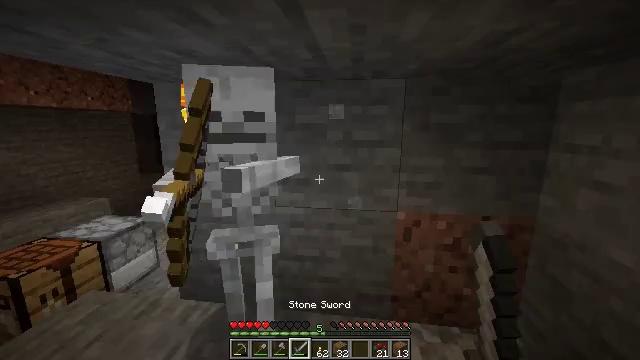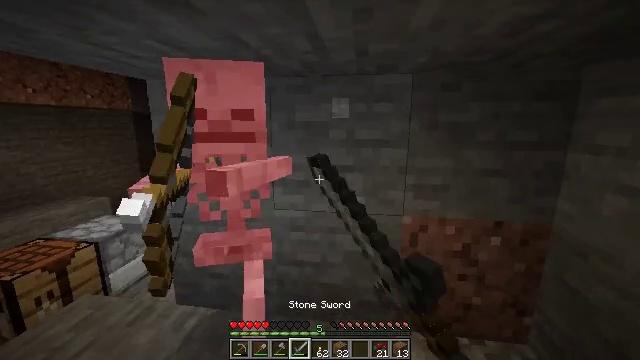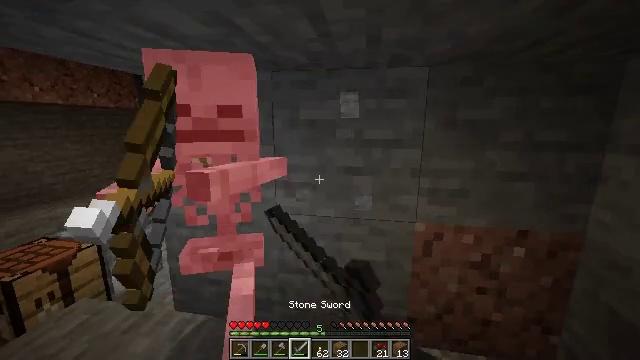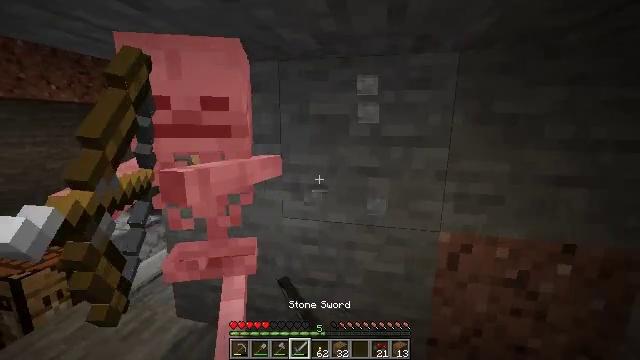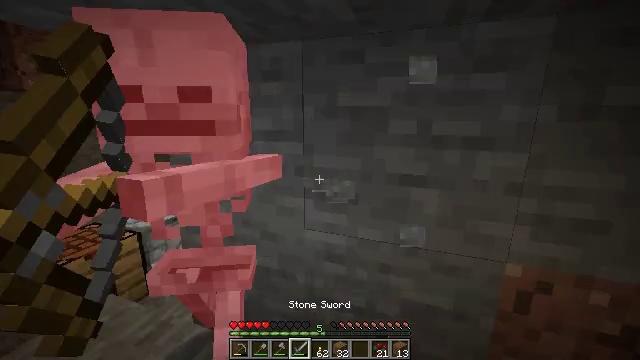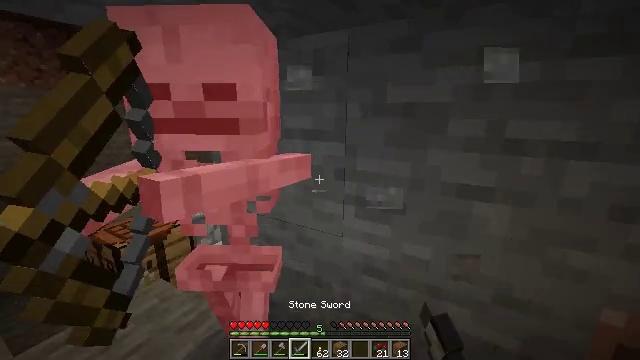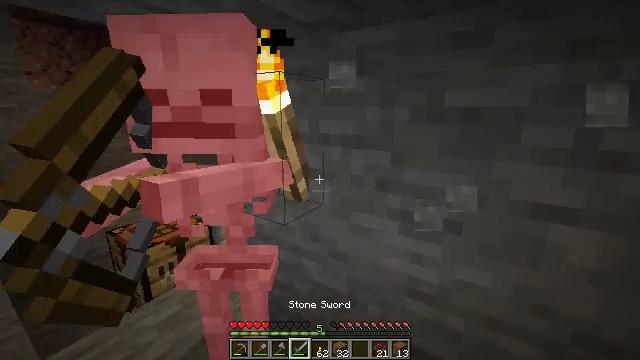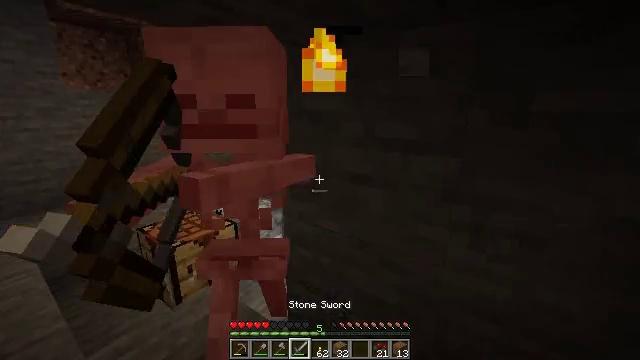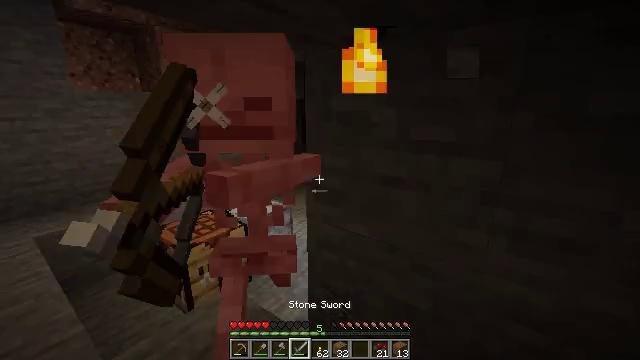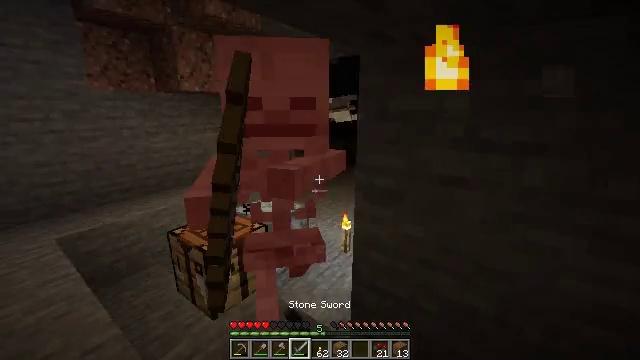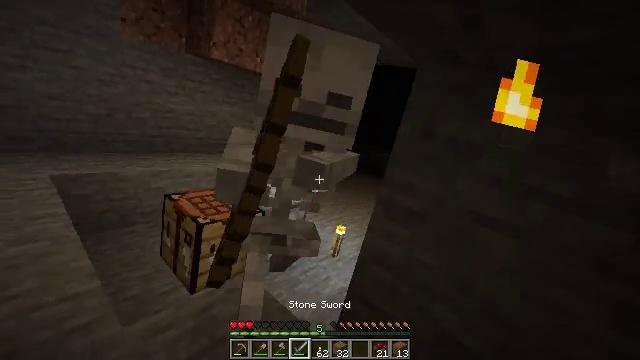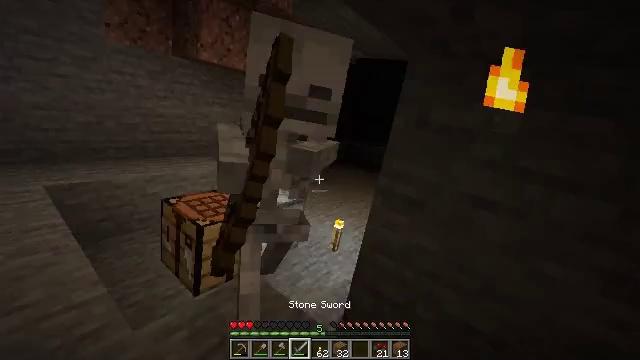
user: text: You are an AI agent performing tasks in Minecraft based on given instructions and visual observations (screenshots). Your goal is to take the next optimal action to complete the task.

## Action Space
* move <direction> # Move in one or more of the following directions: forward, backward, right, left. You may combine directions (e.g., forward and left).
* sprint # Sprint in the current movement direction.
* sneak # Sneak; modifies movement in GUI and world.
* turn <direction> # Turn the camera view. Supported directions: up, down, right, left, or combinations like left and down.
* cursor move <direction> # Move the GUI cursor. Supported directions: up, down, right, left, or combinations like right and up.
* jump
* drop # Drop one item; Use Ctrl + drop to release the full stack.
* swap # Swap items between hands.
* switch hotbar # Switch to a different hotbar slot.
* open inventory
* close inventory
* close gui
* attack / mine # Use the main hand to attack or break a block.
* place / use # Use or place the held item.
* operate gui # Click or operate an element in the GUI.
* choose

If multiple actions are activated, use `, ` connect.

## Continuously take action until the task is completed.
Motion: motion action
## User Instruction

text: Destroy the wall torch to gather it.
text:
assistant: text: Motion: move forward, attack / mine
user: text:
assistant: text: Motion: move forward, turn left, attack / mine
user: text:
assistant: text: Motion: move forward, turn left
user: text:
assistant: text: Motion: move forward, turn left and down, attack / mine
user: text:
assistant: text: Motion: move left, turn left, attack / mine
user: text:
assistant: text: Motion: move left, turn left
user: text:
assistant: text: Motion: move left, turn left, attack / mine
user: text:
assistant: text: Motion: move left, attack / mine
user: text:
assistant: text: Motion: move left, attack / mine
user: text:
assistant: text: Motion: move forward and move left
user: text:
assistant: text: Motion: move forward and move left, turn right, attack / mine
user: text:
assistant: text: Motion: attack / mine